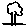
Label: tree